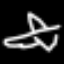
Label: airplane